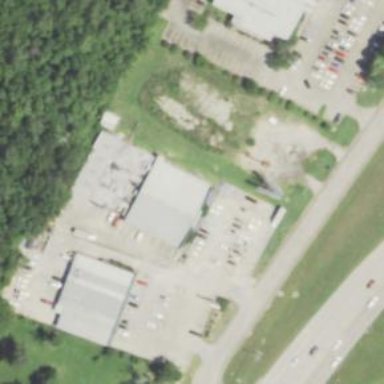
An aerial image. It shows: Building used as post depot.